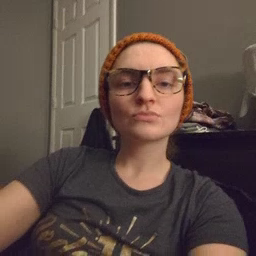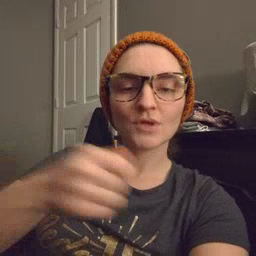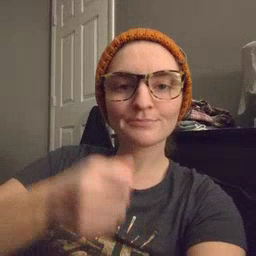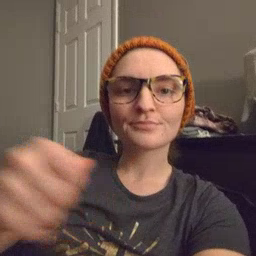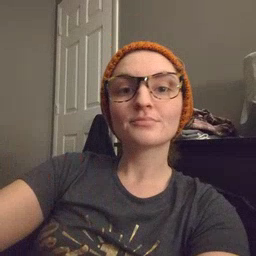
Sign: hide